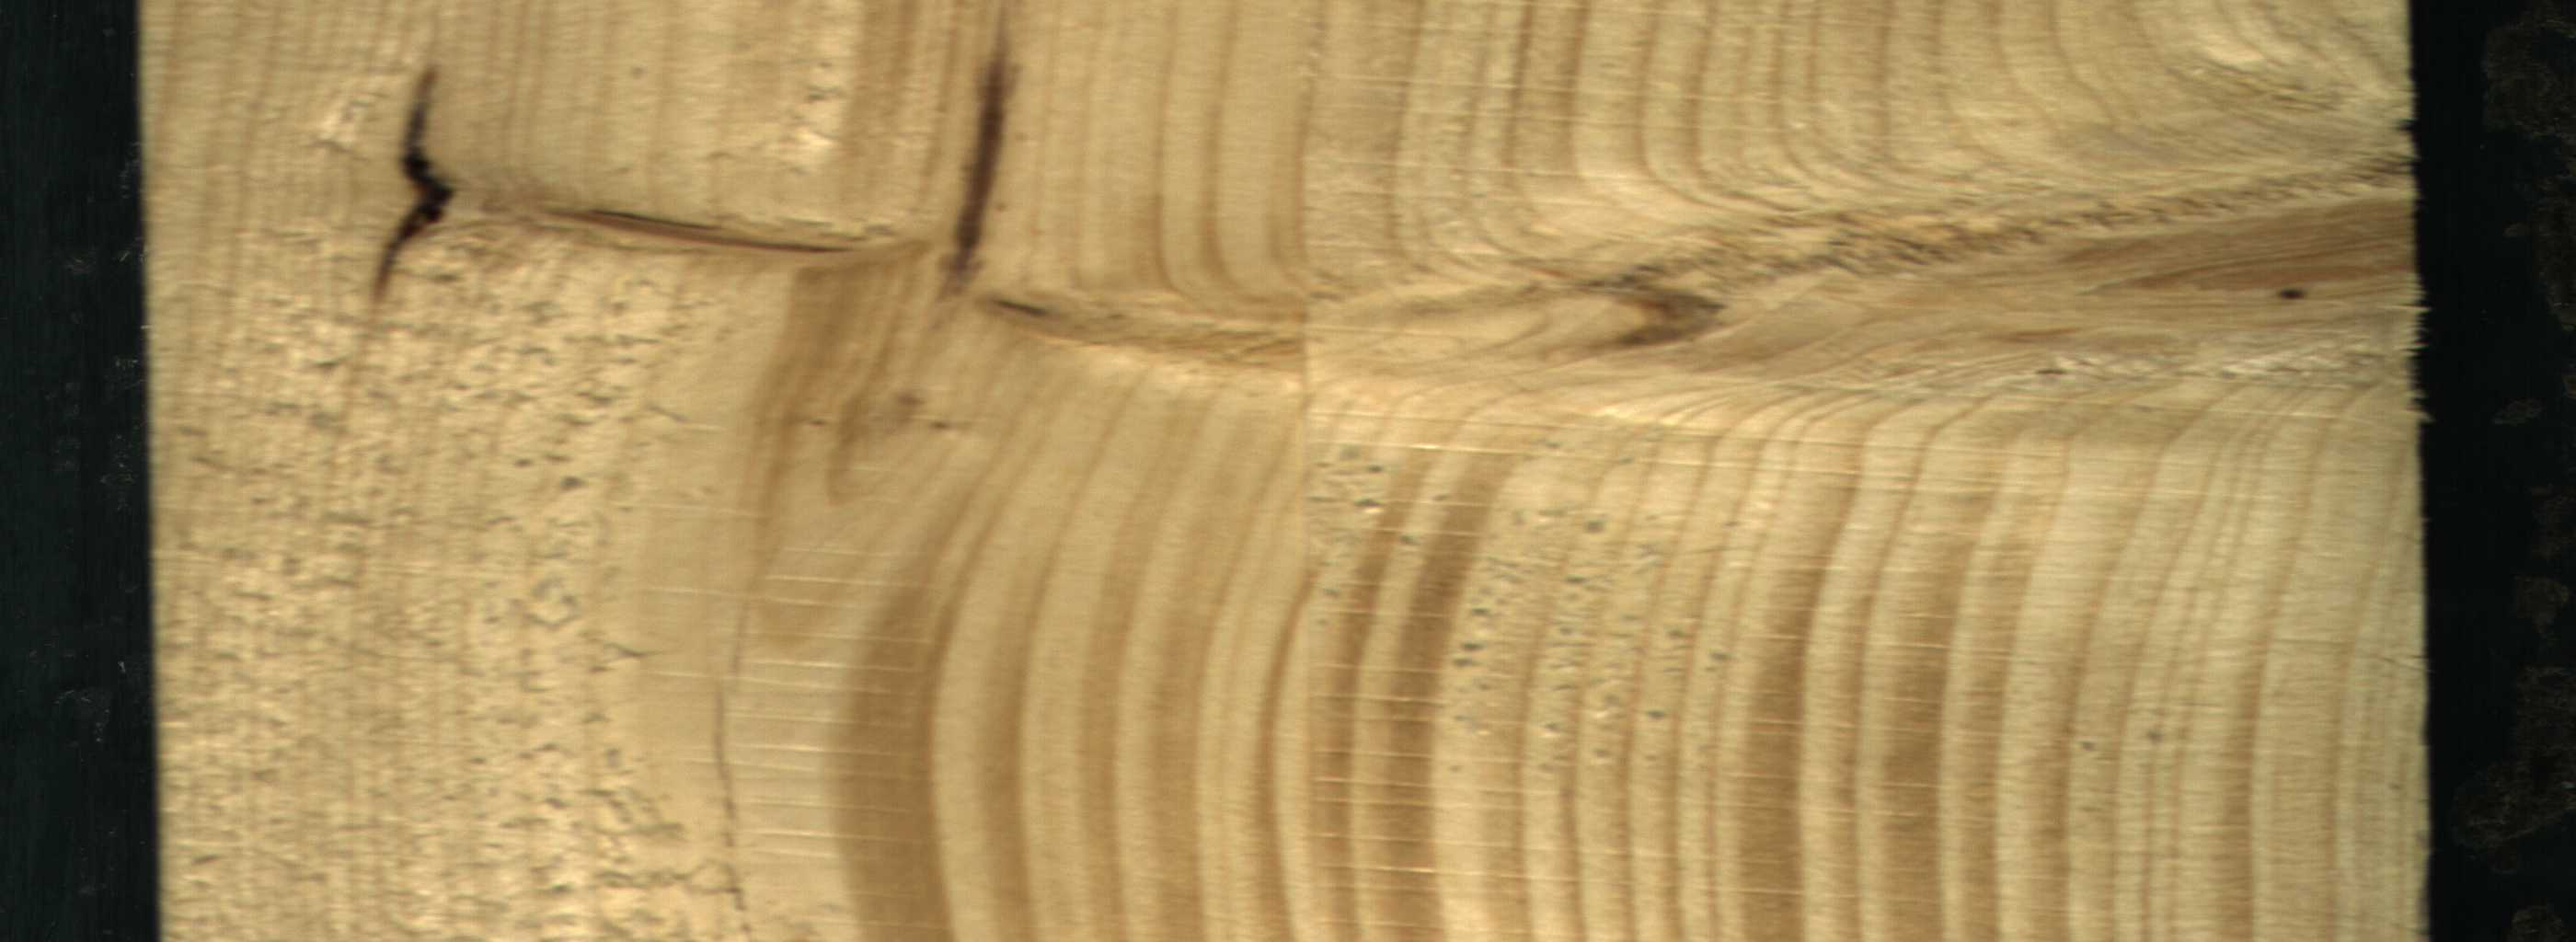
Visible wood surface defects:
resin
resin
Live_Knot
Live_Knot
Live_Knot
Live_Knot